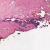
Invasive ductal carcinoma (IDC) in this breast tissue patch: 0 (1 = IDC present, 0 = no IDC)